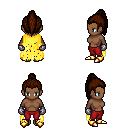
a pixel art fantasy rpg character, female body template, human, dark skin, yellow tattered cape, red pants, brown long topknot hairstyle, metal gloves, gold boots, four views (front, back, left, right), 2x2 character sprite sheet, small pixel art, hard edges, no anti-aliasing